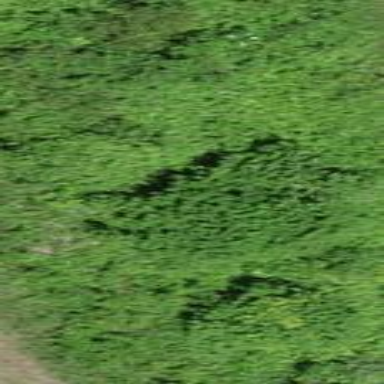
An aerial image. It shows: Patch of scrub vegetation.